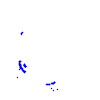
Particle: pion